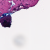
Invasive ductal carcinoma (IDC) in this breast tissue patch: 0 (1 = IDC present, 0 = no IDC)